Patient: sex M, age 69
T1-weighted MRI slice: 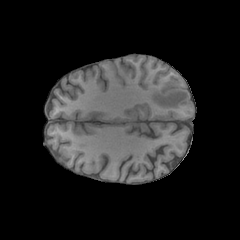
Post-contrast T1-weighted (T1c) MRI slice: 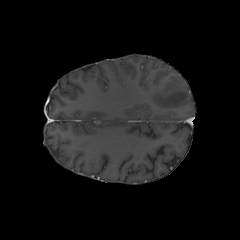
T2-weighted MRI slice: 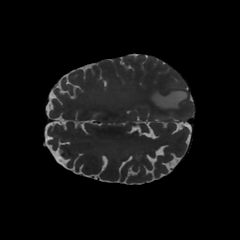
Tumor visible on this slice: yes
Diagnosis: Glioblastoma, IDH-wildtype
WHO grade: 4